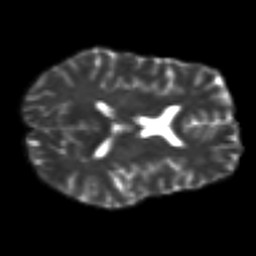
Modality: T2w
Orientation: axial
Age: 45
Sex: female
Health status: healthy
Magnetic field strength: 3 T
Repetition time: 8.4 s
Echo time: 0.0926 s